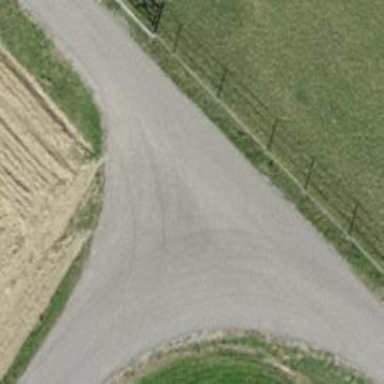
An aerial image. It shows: Paved track with grade2 tracktype.